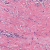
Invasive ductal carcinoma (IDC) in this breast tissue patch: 0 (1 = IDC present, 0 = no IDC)